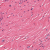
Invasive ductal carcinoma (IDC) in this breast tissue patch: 0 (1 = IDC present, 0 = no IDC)